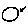
Label: circle